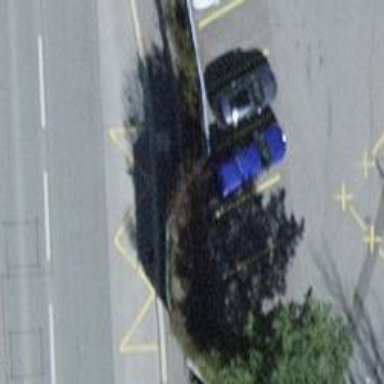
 serving as platform for public transportation."